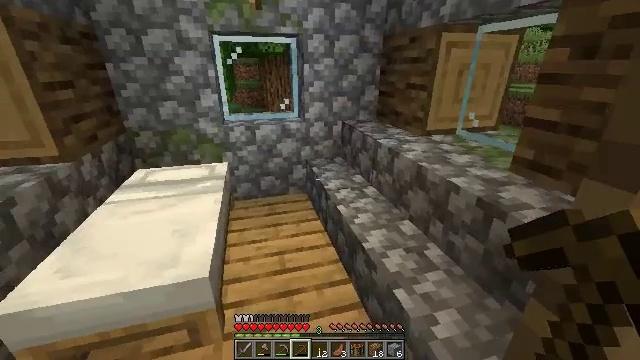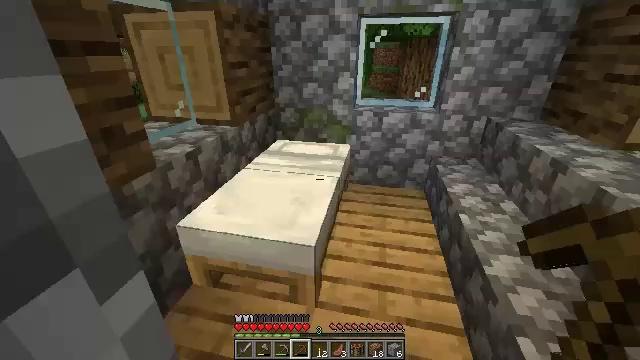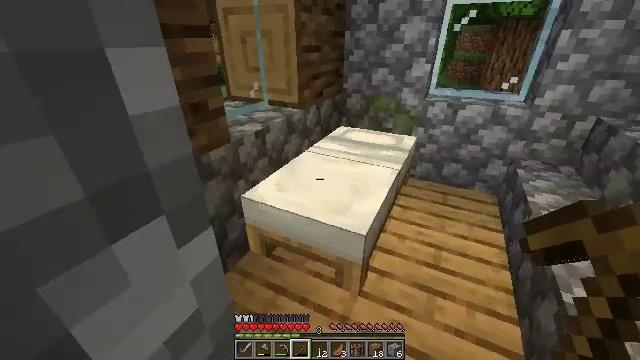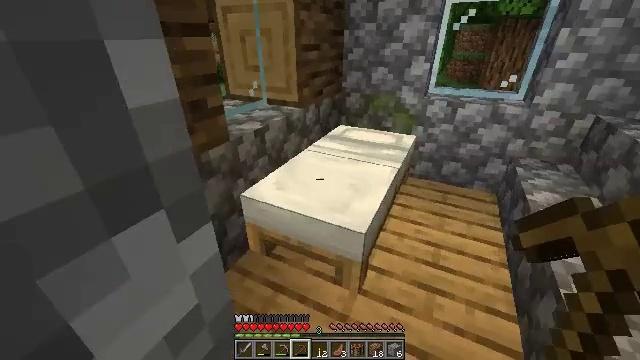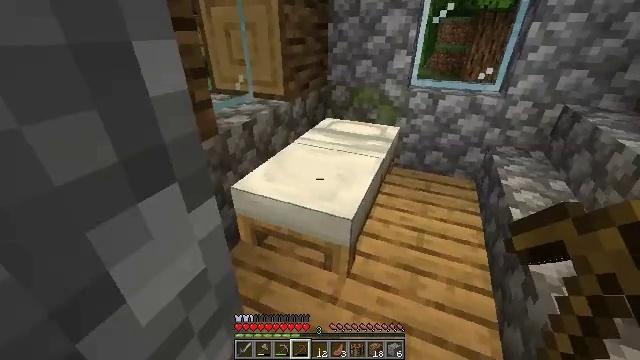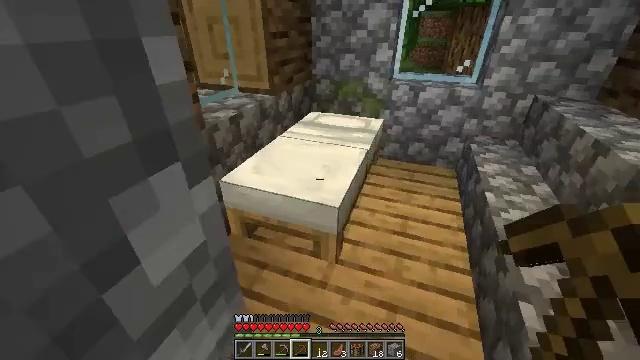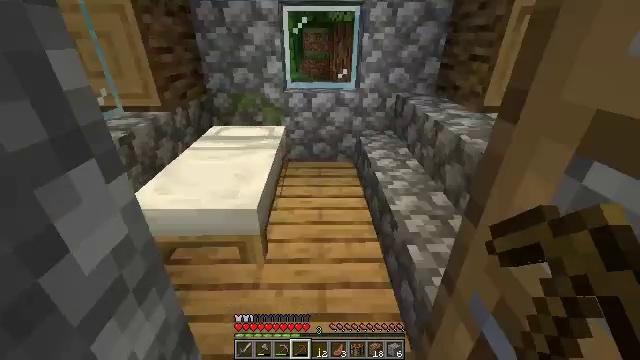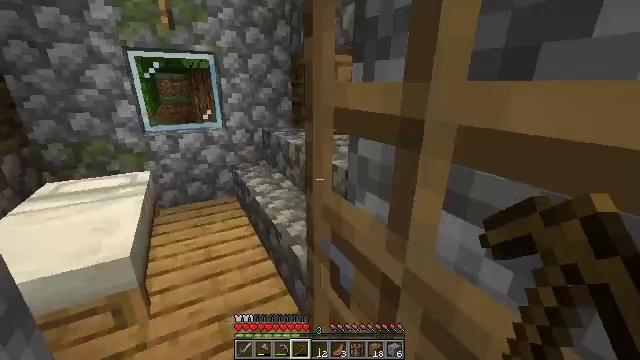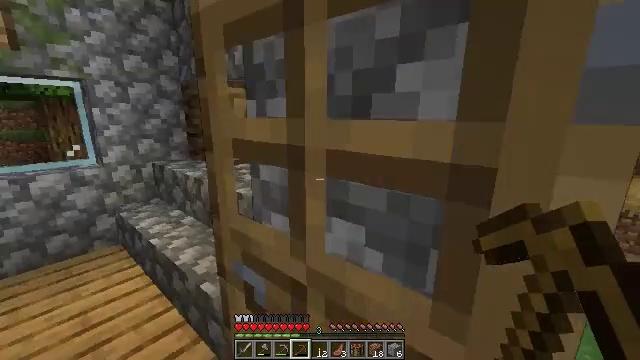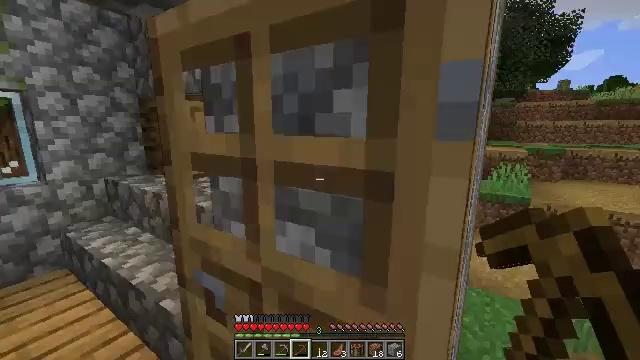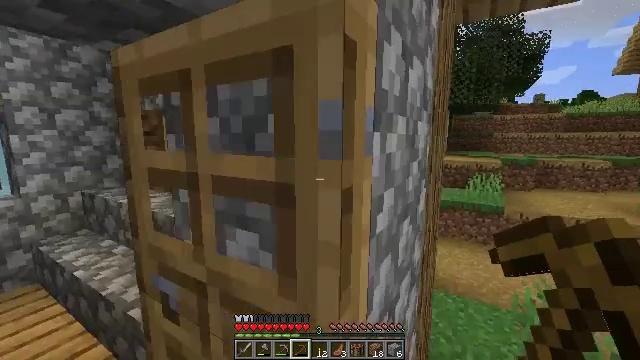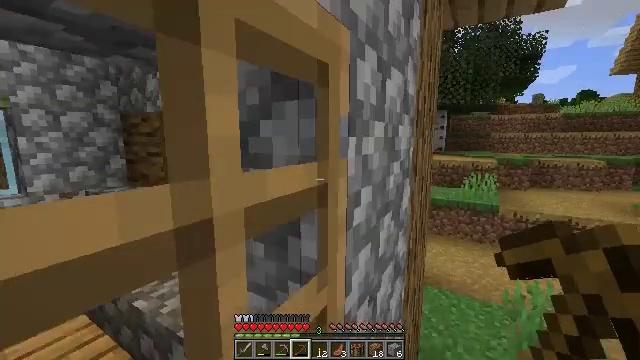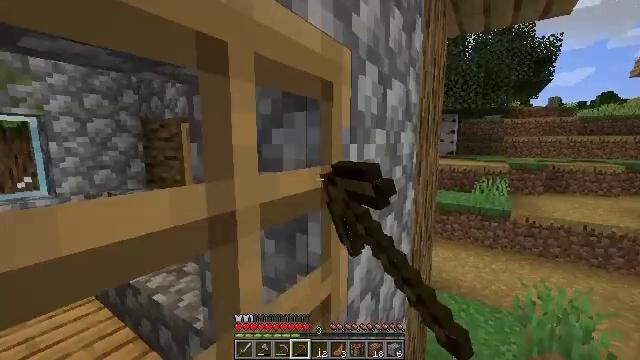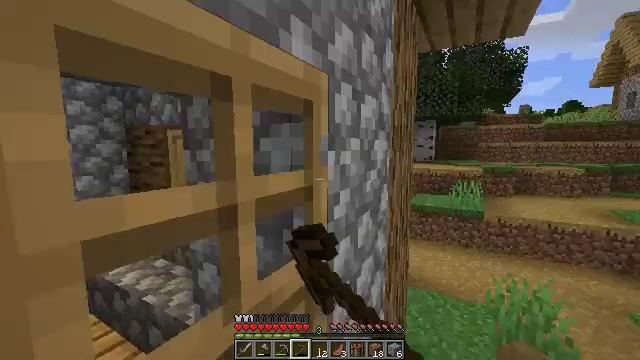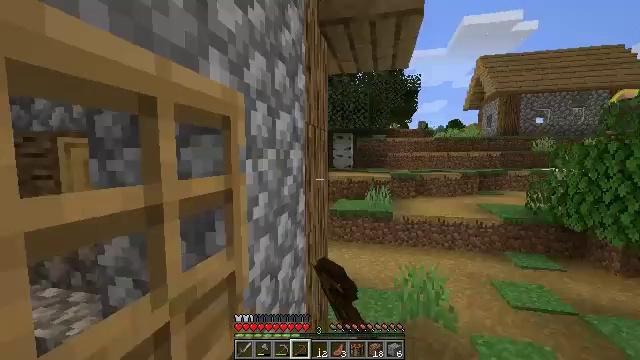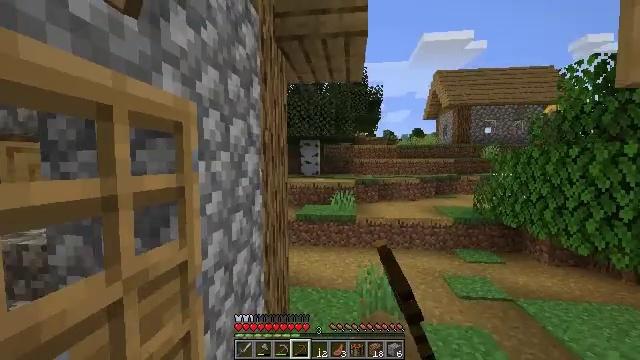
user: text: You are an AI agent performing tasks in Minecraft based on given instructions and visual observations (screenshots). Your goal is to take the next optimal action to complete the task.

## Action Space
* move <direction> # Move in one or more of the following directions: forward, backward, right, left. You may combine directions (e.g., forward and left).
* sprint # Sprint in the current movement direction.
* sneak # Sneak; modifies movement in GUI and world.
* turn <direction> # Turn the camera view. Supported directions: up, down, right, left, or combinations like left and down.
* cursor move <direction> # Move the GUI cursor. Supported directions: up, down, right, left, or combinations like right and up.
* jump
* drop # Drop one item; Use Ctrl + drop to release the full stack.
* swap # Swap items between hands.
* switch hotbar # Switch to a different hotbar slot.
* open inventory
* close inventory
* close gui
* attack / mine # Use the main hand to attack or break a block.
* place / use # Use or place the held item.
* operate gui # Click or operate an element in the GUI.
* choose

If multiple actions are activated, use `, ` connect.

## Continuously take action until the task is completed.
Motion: motion action
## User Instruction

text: Harvest terracotta for building.
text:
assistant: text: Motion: move left, turn left and down
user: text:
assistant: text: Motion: turn left and down
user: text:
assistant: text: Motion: no_op
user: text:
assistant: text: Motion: move back, turn right and down
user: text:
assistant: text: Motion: move back, turn right and down
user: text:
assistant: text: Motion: move back, turn right and up
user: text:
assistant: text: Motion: move back, turn right and up
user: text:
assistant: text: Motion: move back, turn right and up
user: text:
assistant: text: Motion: move back, turn right and up
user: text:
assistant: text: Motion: move back, turn right and up
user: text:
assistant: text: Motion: move back, use / place
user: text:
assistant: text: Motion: move back, turn left, use / place
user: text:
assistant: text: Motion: move back, turn right and up
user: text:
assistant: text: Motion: move back and move right, turn right and up
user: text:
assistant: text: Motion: move back and move right, turn right and up
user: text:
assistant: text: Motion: move right
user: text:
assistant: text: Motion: move forward and move right
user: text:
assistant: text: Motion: move forward and move right
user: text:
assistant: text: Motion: move forward and move right
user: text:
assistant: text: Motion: move forward and move right
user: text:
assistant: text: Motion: move forward and move right, turn left
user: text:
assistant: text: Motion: move forward, turn left and down
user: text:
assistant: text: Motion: move forward
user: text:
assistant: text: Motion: move forward
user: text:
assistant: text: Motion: move forward
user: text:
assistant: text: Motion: turn left and down
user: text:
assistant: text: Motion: turn left
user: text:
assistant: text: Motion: move forward, turn left
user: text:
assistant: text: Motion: move forward
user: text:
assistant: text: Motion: move forward, sprint